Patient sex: M
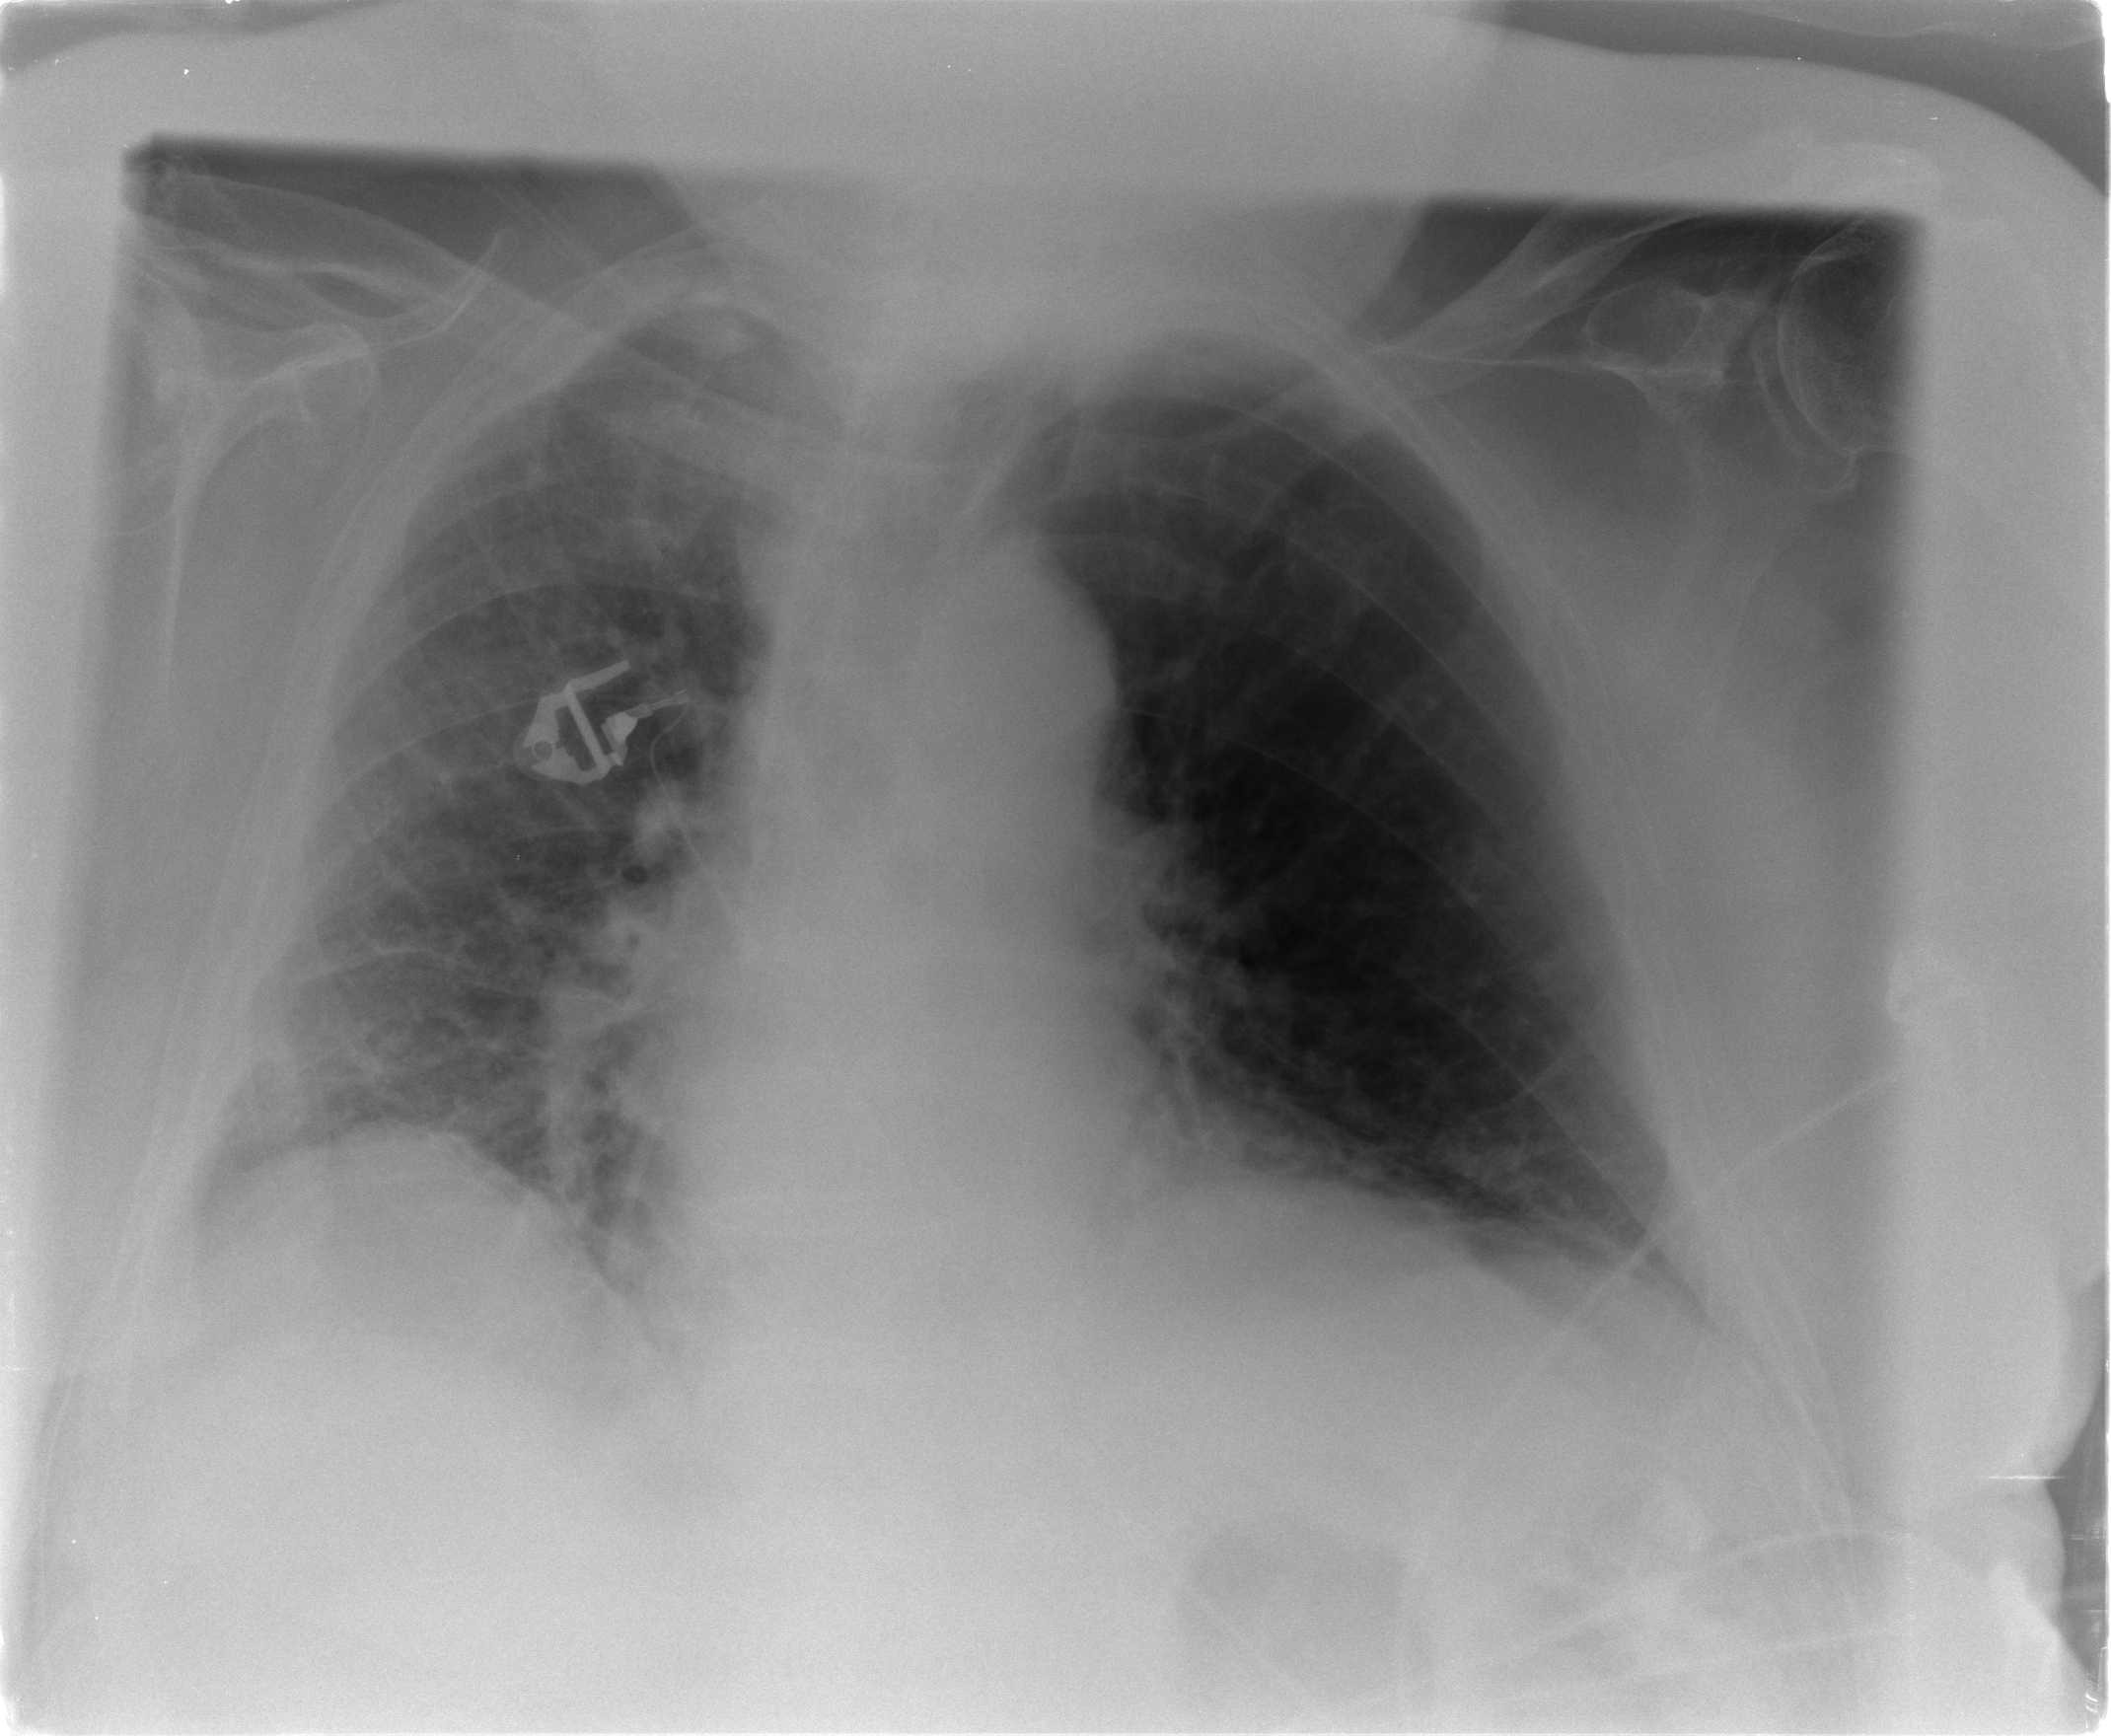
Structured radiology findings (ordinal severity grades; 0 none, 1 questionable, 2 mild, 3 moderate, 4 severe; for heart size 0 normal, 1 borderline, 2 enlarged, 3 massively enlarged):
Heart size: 2
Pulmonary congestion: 2
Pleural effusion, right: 0
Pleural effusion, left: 0
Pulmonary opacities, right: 2
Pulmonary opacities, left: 0
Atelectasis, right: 2
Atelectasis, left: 2